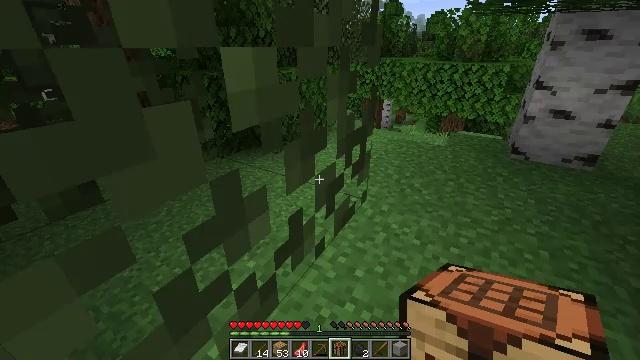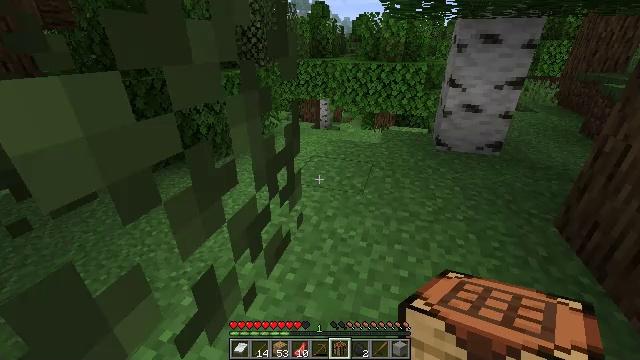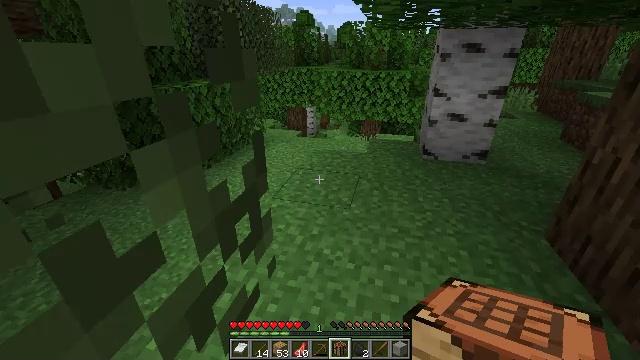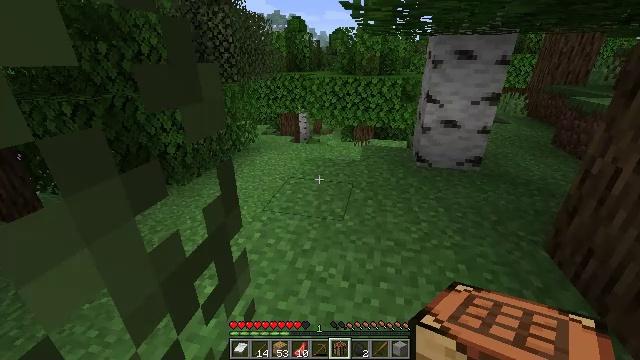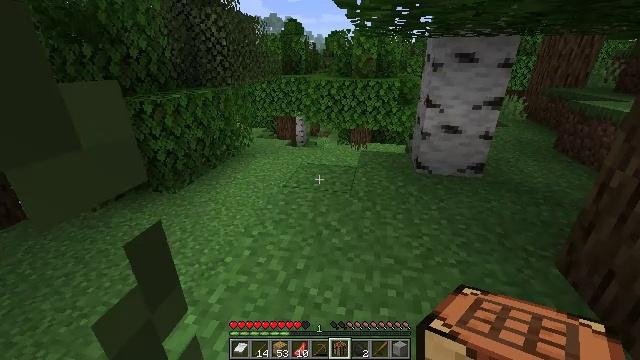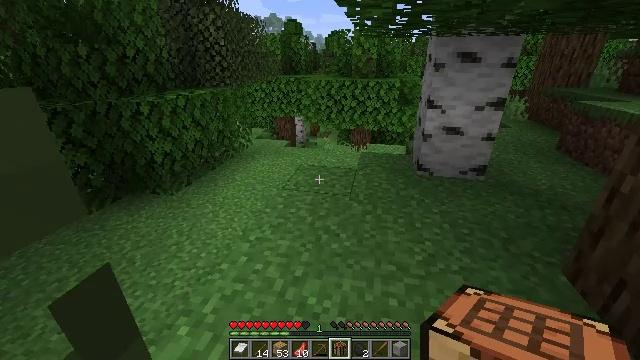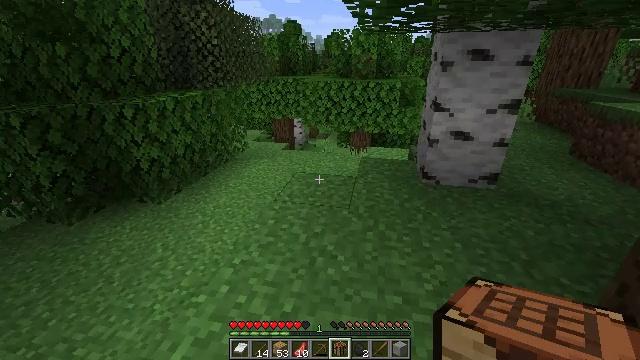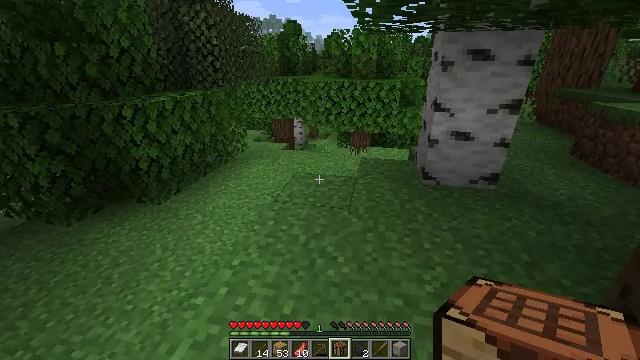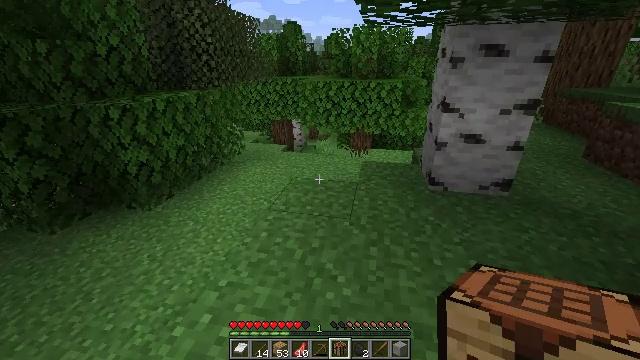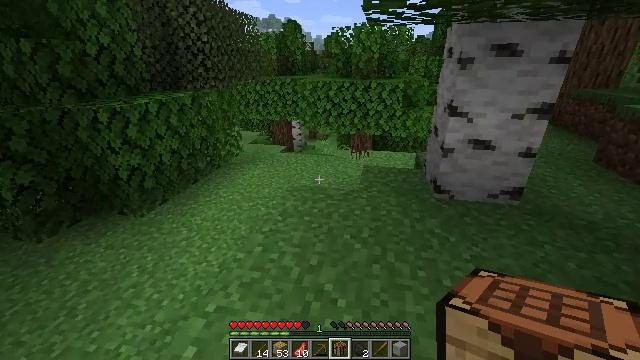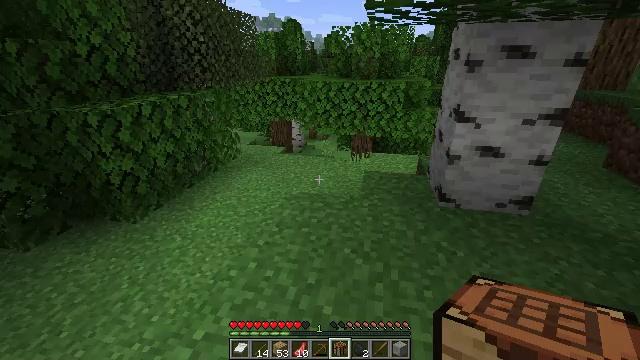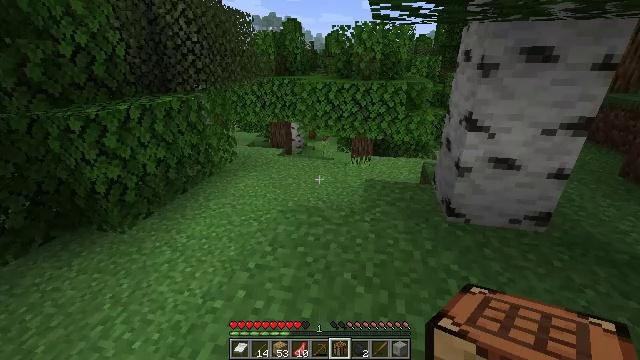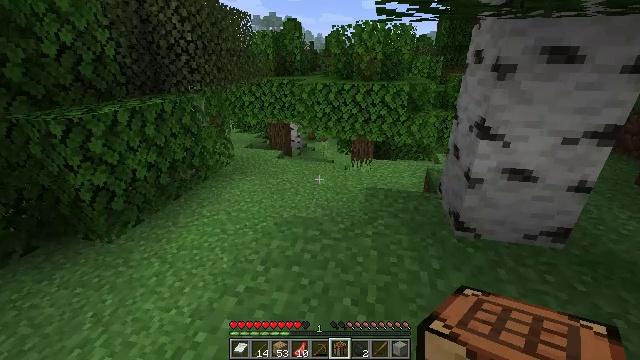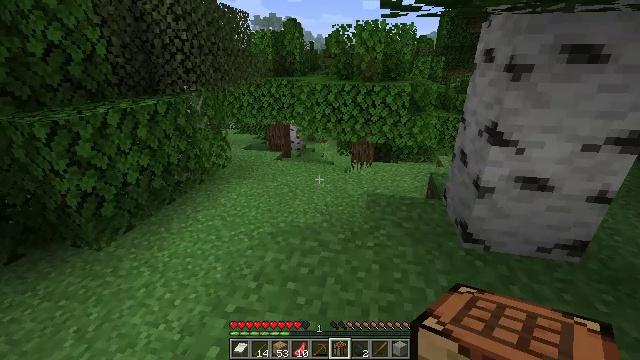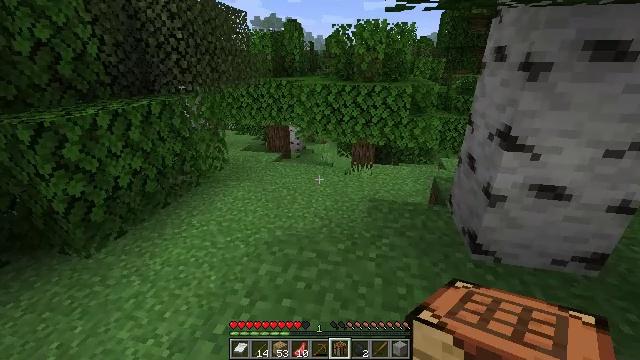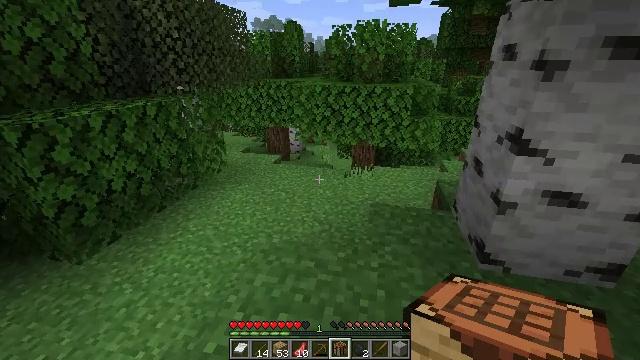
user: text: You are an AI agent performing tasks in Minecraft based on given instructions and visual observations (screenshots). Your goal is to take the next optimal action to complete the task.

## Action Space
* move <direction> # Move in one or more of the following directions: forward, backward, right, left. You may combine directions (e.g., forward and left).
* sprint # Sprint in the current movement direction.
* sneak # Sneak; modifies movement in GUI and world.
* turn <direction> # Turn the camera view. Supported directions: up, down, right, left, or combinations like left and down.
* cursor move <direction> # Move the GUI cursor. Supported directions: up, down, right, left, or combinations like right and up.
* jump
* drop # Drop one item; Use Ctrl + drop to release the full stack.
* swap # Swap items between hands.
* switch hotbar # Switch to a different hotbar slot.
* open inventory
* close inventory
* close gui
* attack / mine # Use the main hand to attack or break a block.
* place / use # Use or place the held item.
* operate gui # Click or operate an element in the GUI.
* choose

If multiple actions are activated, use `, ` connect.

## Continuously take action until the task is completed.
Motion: motion action
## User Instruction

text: Obtain a bee nest using a tool.
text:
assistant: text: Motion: move forward, turn right
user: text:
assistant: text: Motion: move forward, turn right and up
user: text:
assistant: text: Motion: move forward, turn right and up
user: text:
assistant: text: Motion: move forward
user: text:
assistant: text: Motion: move forward
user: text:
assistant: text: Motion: move forward
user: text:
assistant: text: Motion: move forward
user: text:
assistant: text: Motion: move forward
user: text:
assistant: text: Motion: move forward
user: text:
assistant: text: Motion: move forward
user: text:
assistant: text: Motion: move forward
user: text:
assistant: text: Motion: move forward
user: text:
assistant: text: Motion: move forward
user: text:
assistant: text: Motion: move forward
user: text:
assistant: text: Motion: move forward
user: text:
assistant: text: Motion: move forward
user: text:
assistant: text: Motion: move forward
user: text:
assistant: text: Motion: move forward, turn left
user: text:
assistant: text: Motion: move forward, turn left
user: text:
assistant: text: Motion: move forward
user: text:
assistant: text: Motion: move forward
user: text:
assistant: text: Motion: move forward
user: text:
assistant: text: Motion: move forward
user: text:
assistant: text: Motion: move forward
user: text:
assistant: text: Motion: move forward
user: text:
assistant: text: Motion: move forward
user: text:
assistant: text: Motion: move forward, turn left
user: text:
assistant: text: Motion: move forward, turn left
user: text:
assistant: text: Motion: move forward, turn left
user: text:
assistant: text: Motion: move forward, turn left